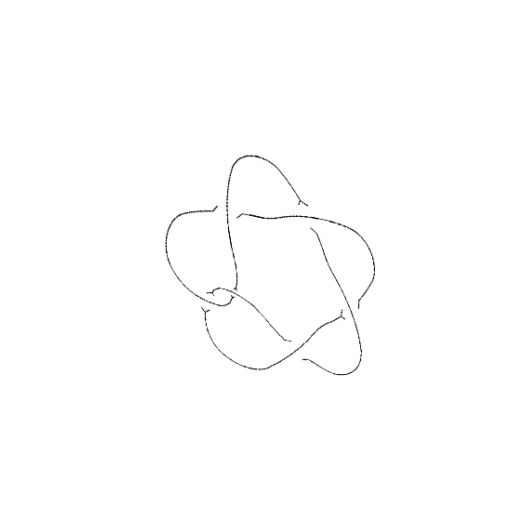
Crossing number: 6